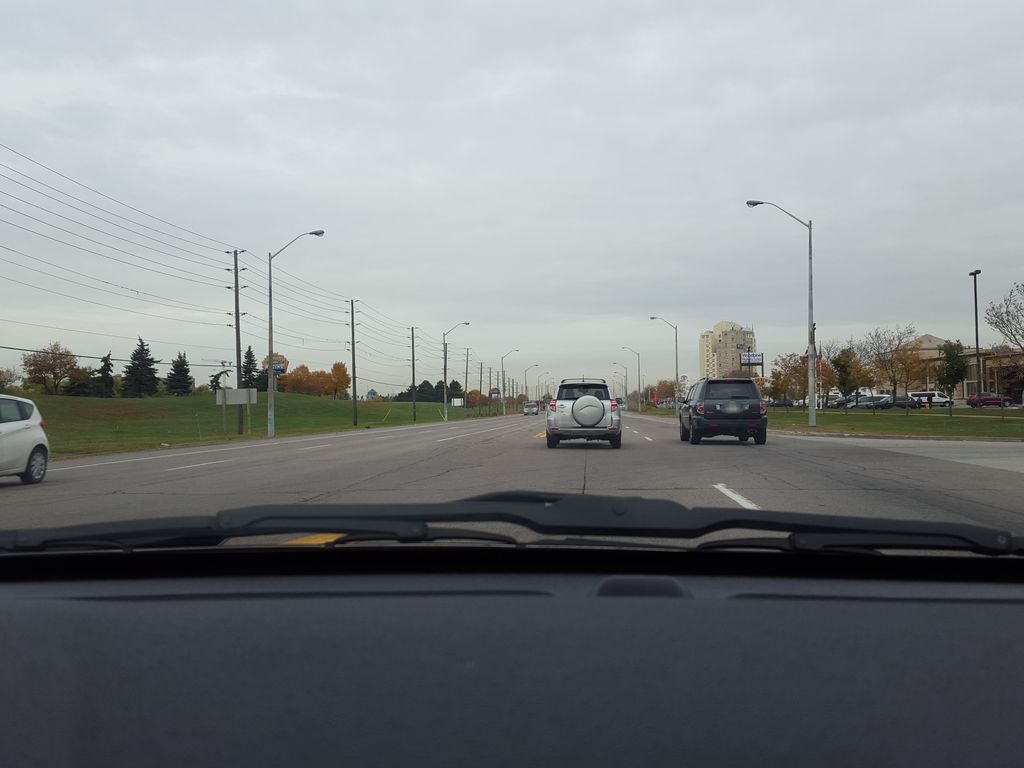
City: toronto